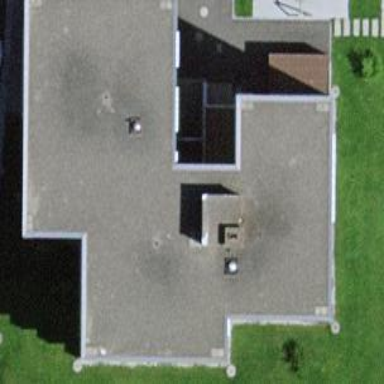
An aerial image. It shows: White building with flat roof.